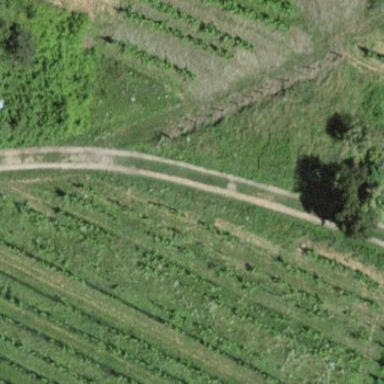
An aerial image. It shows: Vineyard.